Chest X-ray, PA view. Patient: 59 years old, sex M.
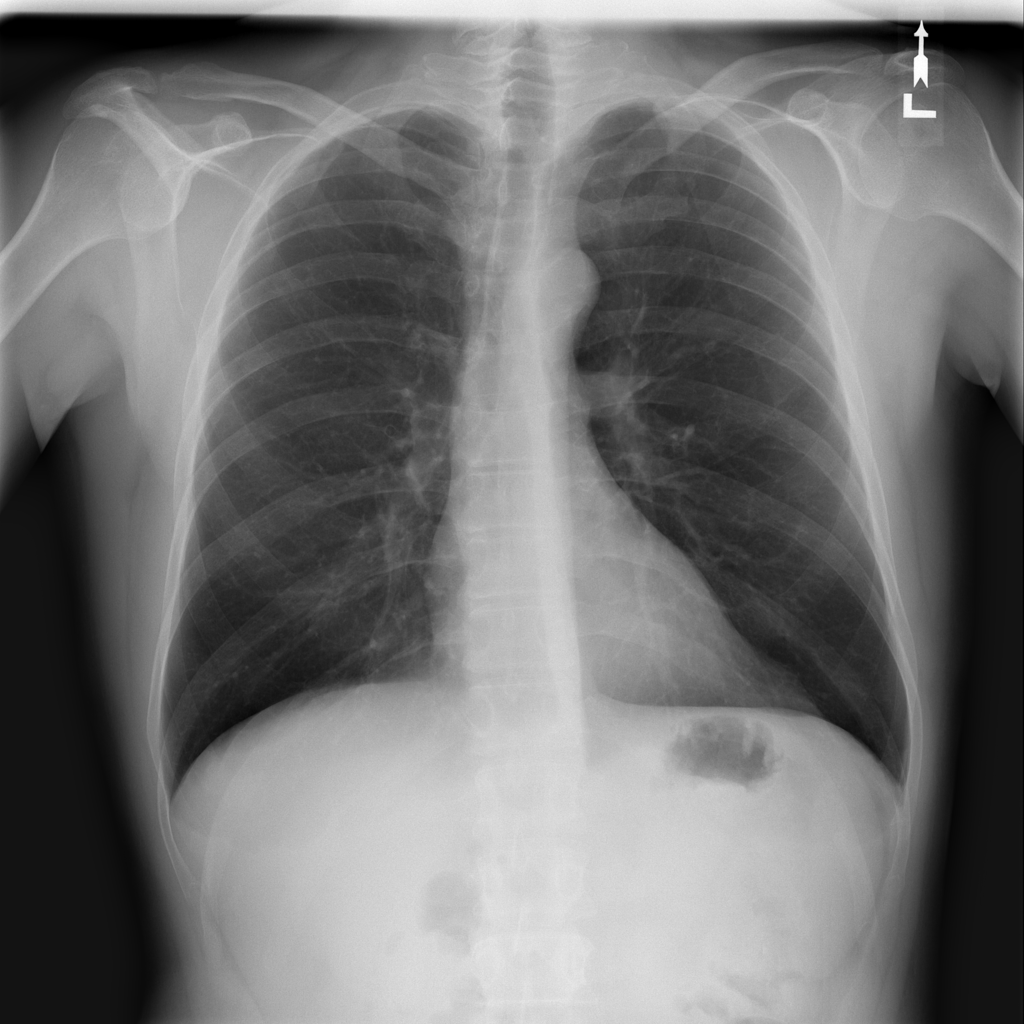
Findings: No Finding